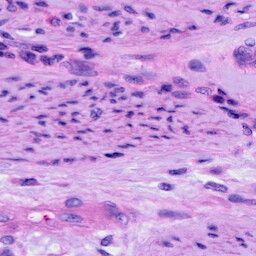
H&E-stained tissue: Cervix